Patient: sex F, age 31
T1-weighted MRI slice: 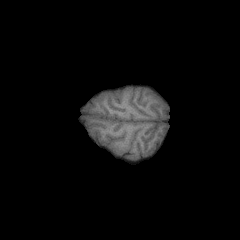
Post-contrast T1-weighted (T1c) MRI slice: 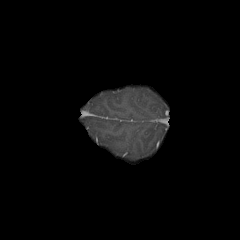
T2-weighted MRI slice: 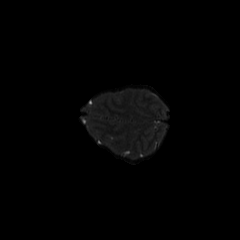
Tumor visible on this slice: no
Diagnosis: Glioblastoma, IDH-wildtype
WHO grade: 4